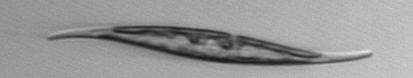
Label: Pleurosigma